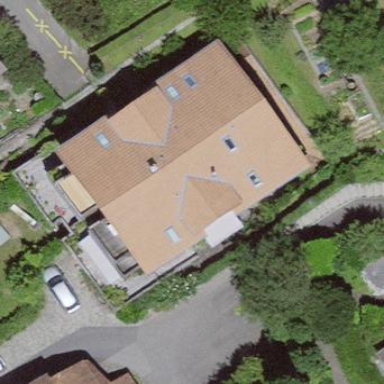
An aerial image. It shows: Residential building.